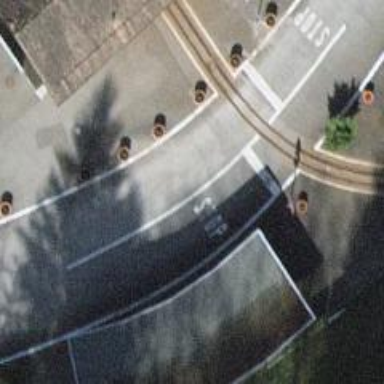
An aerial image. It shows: Stop road.